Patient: sex M, age 48
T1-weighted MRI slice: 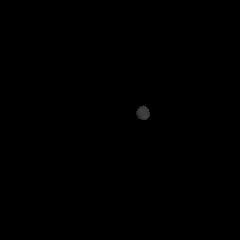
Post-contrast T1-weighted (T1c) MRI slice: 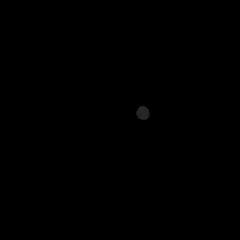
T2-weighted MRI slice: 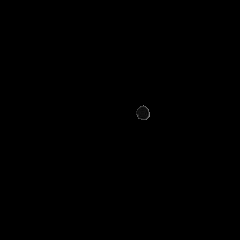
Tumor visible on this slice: no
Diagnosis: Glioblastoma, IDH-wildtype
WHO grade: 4